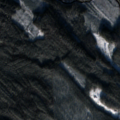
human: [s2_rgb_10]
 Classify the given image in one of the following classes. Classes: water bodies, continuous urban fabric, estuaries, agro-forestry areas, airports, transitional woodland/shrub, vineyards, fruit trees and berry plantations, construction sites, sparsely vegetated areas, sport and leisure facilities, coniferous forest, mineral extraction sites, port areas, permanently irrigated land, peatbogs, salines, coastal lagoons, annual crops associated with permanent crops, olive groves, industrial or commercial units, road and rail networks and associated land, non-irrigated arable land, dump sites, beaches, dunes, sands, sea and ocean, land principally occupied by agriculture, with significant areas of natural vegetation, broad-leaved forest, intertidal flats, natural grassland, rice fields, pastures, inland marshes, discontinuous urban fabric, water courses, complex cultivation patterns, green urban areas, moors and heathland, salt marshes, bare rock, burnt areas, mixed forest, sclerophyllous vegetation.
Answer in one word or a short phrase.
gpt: coniferous forest, mixed forest, transitional woodland/shrub